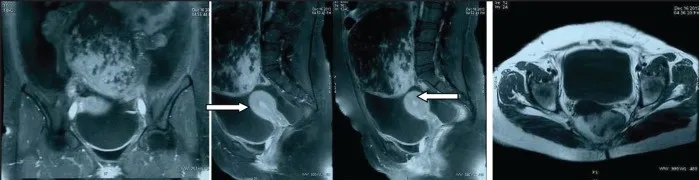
MRI of pelvis (coronal, sagittal, and transverse view) shows large oval well-defined mass lesion occupying whole of pelvis just superior to fundus of uterus (not arising from the uterus indicated by arrow mark).
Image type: radiology (mri)